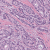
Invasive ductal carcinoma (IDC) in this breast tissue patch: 1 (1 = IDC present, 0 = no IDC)